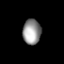
Tissue: lung
Cell type: Epithelial cells
Senescence score: 0.5674
Nuclear area (px): 448
Mean DAPI intensity: 149.496